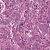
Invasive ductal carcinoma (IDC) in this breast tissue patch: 0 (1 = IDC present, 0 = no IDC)